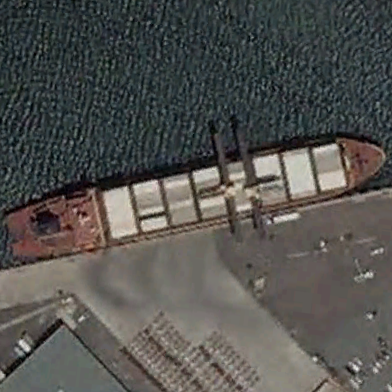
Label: civil